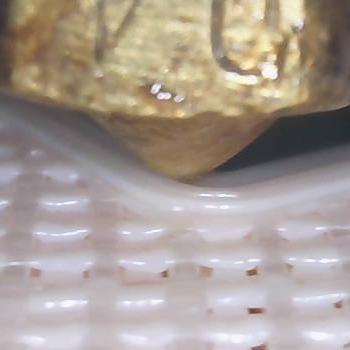
Flow rate: 79%